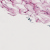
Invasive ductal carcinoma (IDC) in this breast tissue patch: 0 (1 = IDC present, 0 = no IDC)